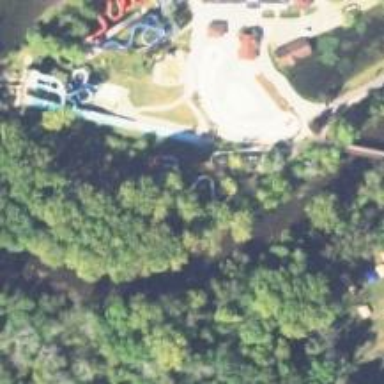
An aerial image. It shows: Canal with water slide attraction.